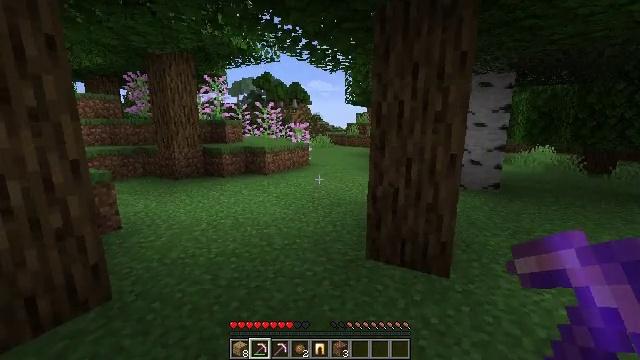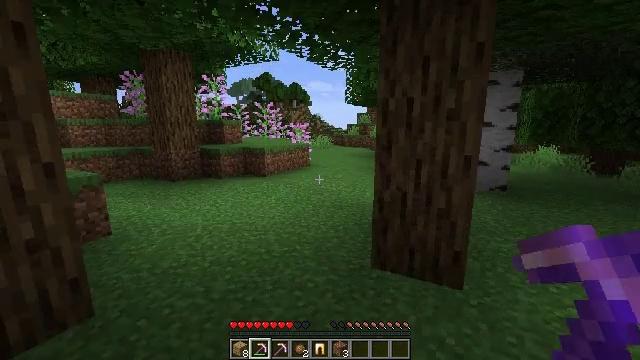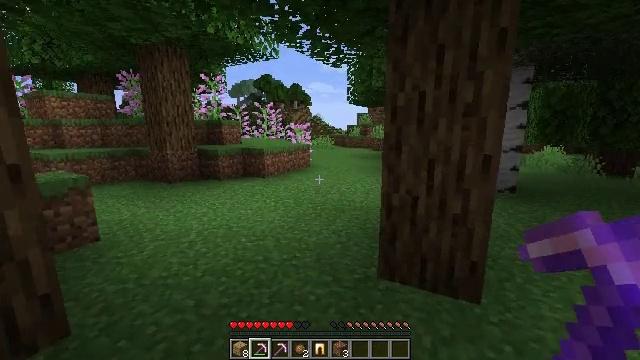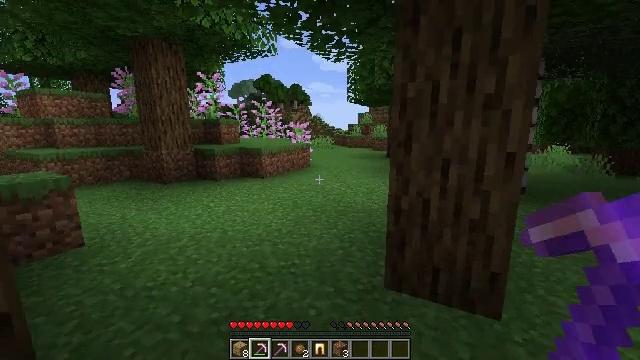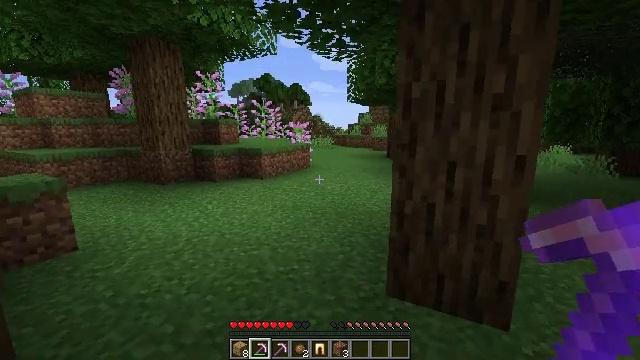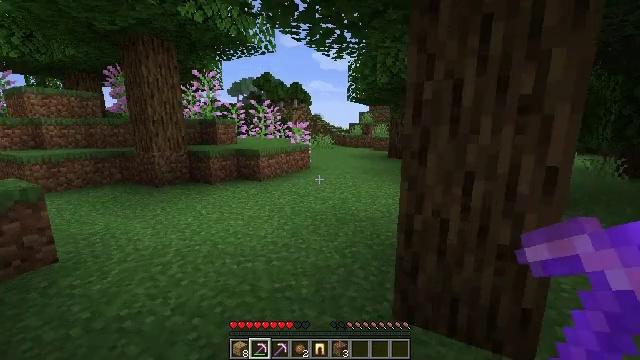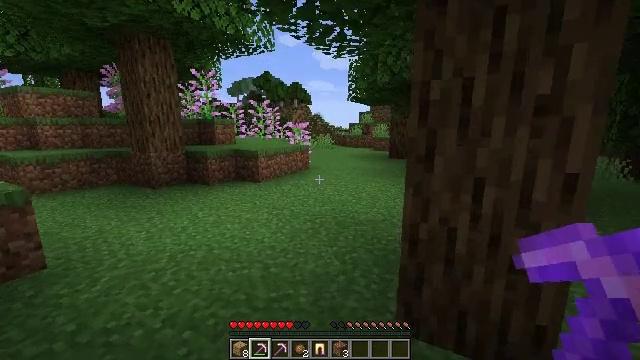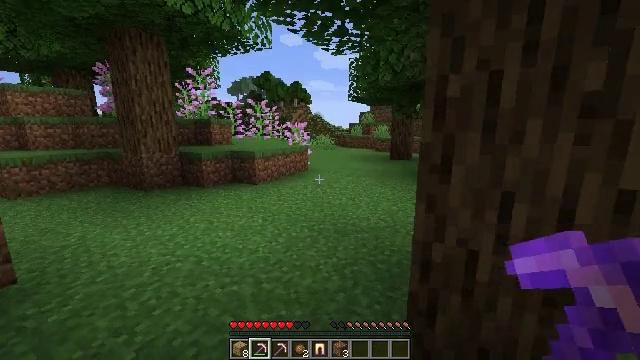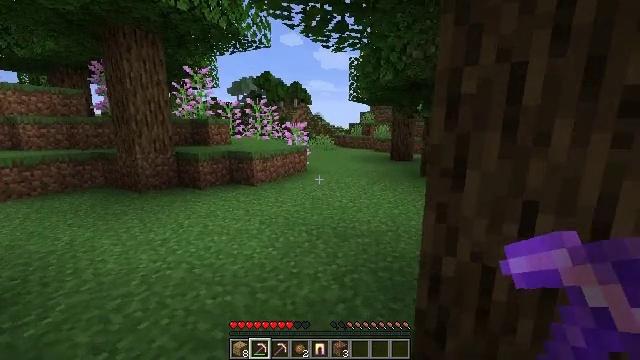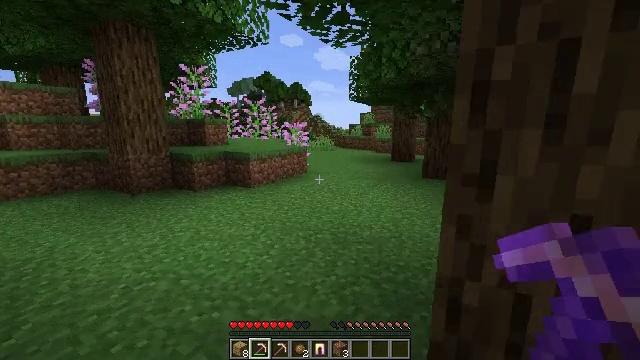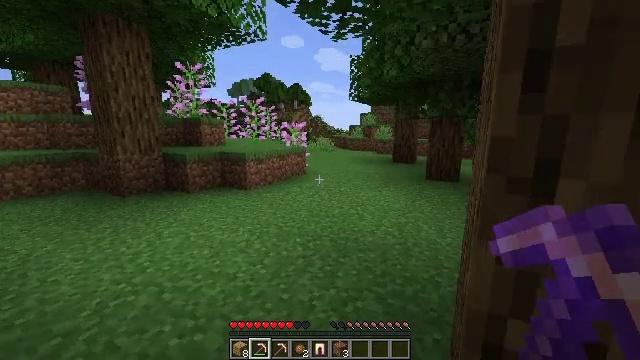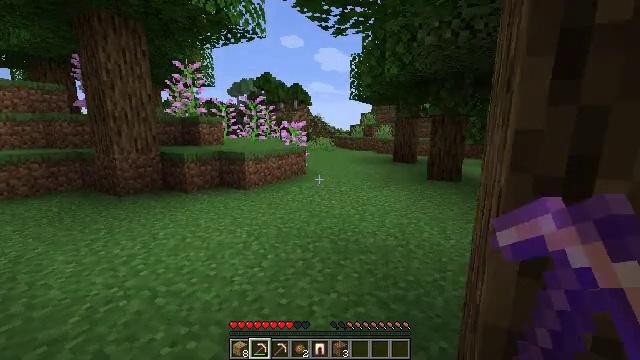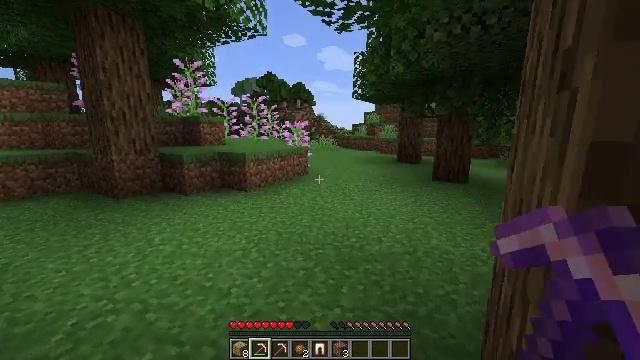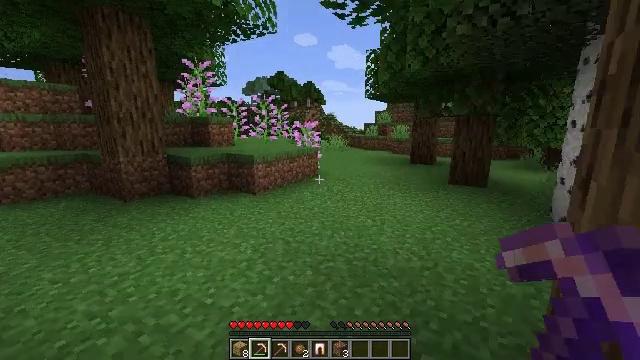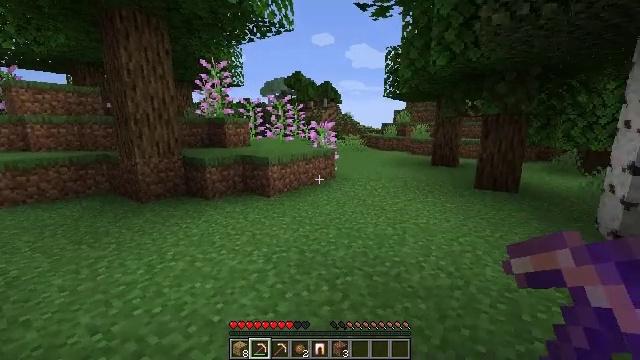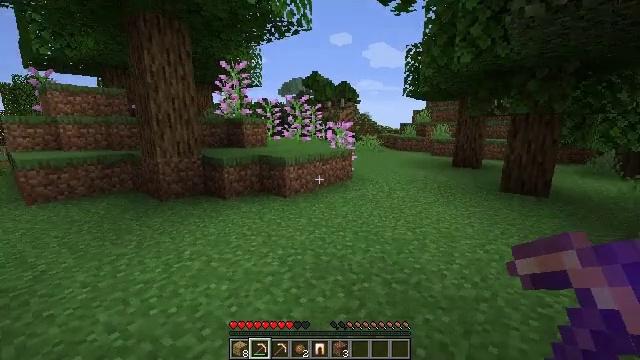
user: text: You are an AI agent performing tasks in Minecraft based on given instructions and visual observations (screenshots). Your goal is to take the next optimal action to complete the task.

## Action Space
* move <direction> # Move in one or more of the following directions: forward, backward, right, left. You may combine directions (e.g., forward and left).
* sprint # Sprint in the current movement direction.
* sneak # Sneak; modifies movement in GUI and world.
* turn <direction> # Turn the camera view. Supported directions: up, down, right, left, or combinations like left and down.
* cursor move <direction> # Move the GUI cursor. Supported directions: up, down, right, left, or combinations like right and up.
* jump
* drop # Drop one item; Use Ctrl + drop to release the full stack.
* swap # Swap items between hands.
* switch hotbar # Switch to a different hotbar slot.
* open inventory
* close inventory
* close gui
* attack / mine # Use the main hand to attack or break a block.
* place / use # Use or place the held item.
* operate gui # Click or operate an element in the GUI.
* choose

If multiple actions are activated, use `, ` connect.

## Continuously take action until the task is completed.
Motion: motion action
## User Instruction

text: Gather oak leaves by attacking.
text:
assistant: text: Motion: move forward
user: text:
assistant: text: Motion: move forward
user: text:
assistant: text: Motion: move forward
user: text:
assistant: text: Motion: move forward
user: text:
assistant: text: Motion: move forward
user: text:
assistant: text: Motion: move forward
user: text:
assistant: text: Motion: move forward
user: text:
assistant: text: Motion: move forward
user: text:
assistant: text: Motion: move forward
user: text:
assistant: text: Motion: move forward
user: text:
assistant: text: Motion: move forward
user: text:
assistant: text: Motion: move forward
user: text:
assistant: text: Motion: move forward, turn left
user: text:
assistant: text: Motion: move forward, turn left
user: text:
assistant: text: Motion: move forward, turn left
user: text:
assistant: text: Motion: move forward
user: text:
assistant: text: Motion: move forward
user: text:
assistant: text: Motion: move forward
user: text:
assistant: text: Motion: move forward
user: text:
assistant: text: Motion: move forward
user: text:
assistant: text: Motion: move forward
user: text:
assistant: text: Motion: move forward
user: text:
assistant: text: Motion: move forward
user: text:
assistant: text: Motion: move forward
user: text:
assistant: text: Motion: move forward
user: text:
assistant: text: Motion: move forward
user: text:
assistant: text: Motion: move forward
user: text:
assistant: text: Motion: move forward
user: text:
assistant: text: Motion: move forward
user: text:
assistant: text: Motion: move forward